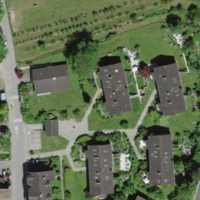
EUNIS habitat code: 55
Species observed at this site:
Cotinus coggygria
Acer campestre